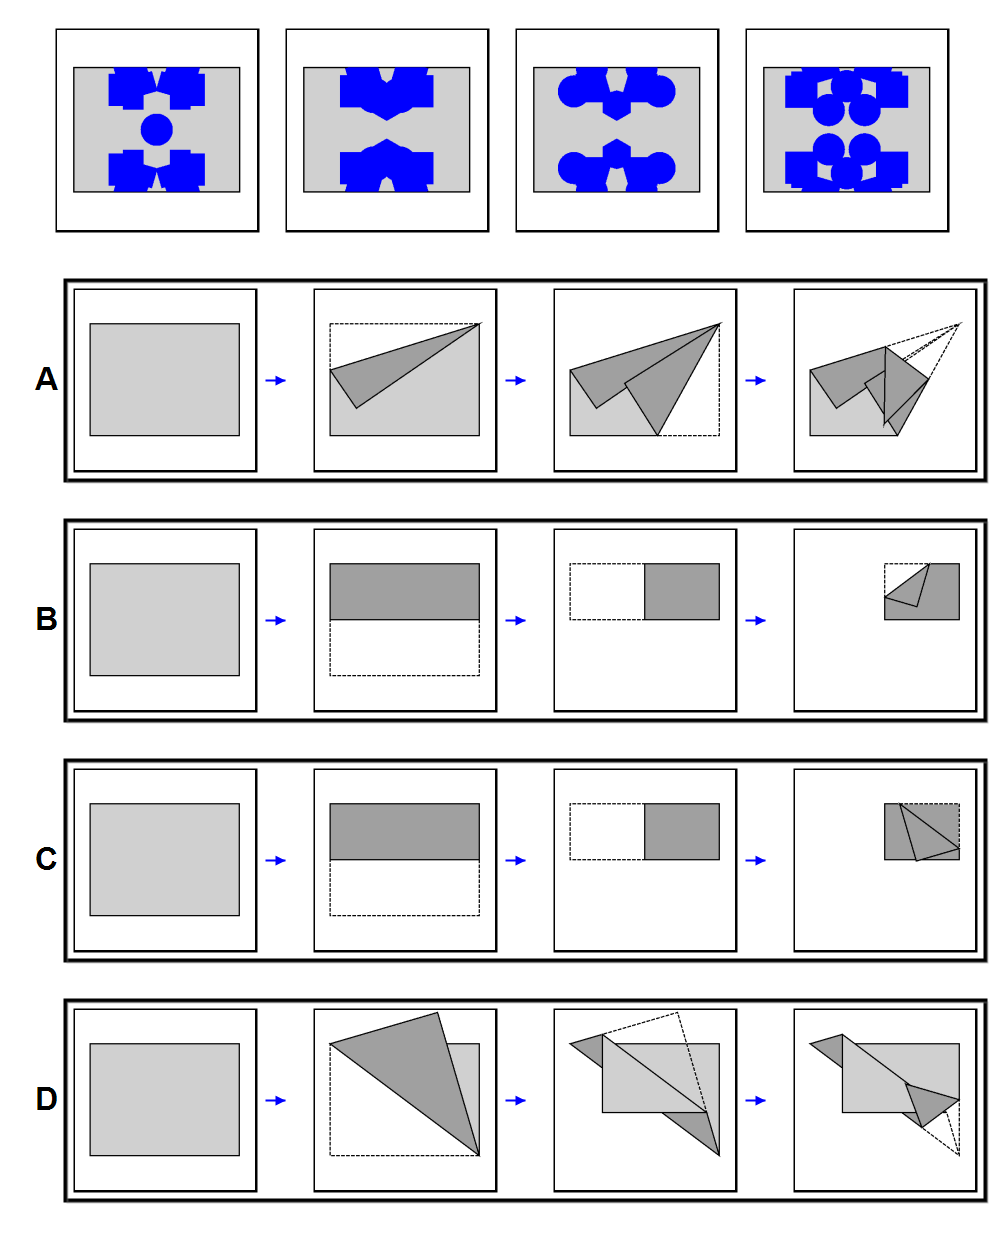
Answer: B